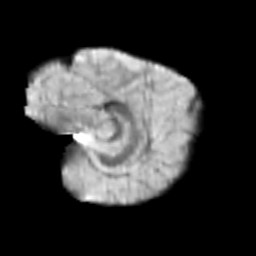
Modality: T2w
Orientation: sagittal
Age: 9
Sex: female
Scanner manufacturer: siemens
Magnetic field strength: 3 T
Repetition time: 3.8 s
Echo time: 0.07 s